Question: I am trying to move the "available-rooms-dialog" div to the right of the textarea and alright the words "Available Rooms at the top. I have tried making the textarea width smaller but it still will not place where I want it. Here is my code:
cshtml:
'''
<h2>General Chat</h2>
<div id="wrapper">
<div id="upper-wrapper">
<div id="discussion-dialog">
<textarea rows="30" cols="50" id="discussion"></textarea>
</div>
<div id="available-rooms-dialog">
<h4>Available Rooms</h4>
<button type="button" id="createroom" value="Create Room"></button>
</div>
</div>
<div id="message-dialog">
<textarea rows="3" id="message">Type your message</textarea>
<br/>
<input type="button" id="sendmessage" value="Post" />
<input type="hidden" id="displayname" />
<input type="checkbox" id="enter-sends-message"/>
Enter sends message
</div>
</div>
'''
here is my CSS:
'''
div.container {
position: relative;
}
body {
padding-top: 50px;
padding-bottom: 20px;
}
#wrapper
{
position: relative;
}
#discussion
{
width: 75%;
overflow-y: scroll;
}
#message
{
border: 3px solid #cccccc;
width: 75%;
}
/* Set padding to keep content from hitting the edges */
.body-content {
padding-left: 15px;
padding-right: 15px;
}
/* Set width on the form input elements since they're 100% wide by default */
input,
select,
/* styles for validation helpers */
.field-validation-error {
color: #b94a48;
}
.field-validation-valid {
display: none;
}
input.input-validation-error {
border: 1px solid #b94a48;
}
input[type="checkbox"].input-validation-error {
border: 0 none;
}
.validation-summary-errors {
color: #b94a48;
}
.validation-summary-valid {
display: none;
}
#upper-wrapper {
position: relative;
width: 100%;
}
#discussion-dialog
{
/*border: 3px solid #cccccc;*/
font-family: Tahoma, sans-serif;
position: relative;
top: 5px;
}
#available-rooms-dialog
{
position: relative;
right: 0px;
top: 0px;
}
#message-line {
position: relative;
}
#message-dialog
{
position: relative;
top: 10px;
font-family: Tahoma, sans-serif;
}
'''
Here is what it currently looks like:

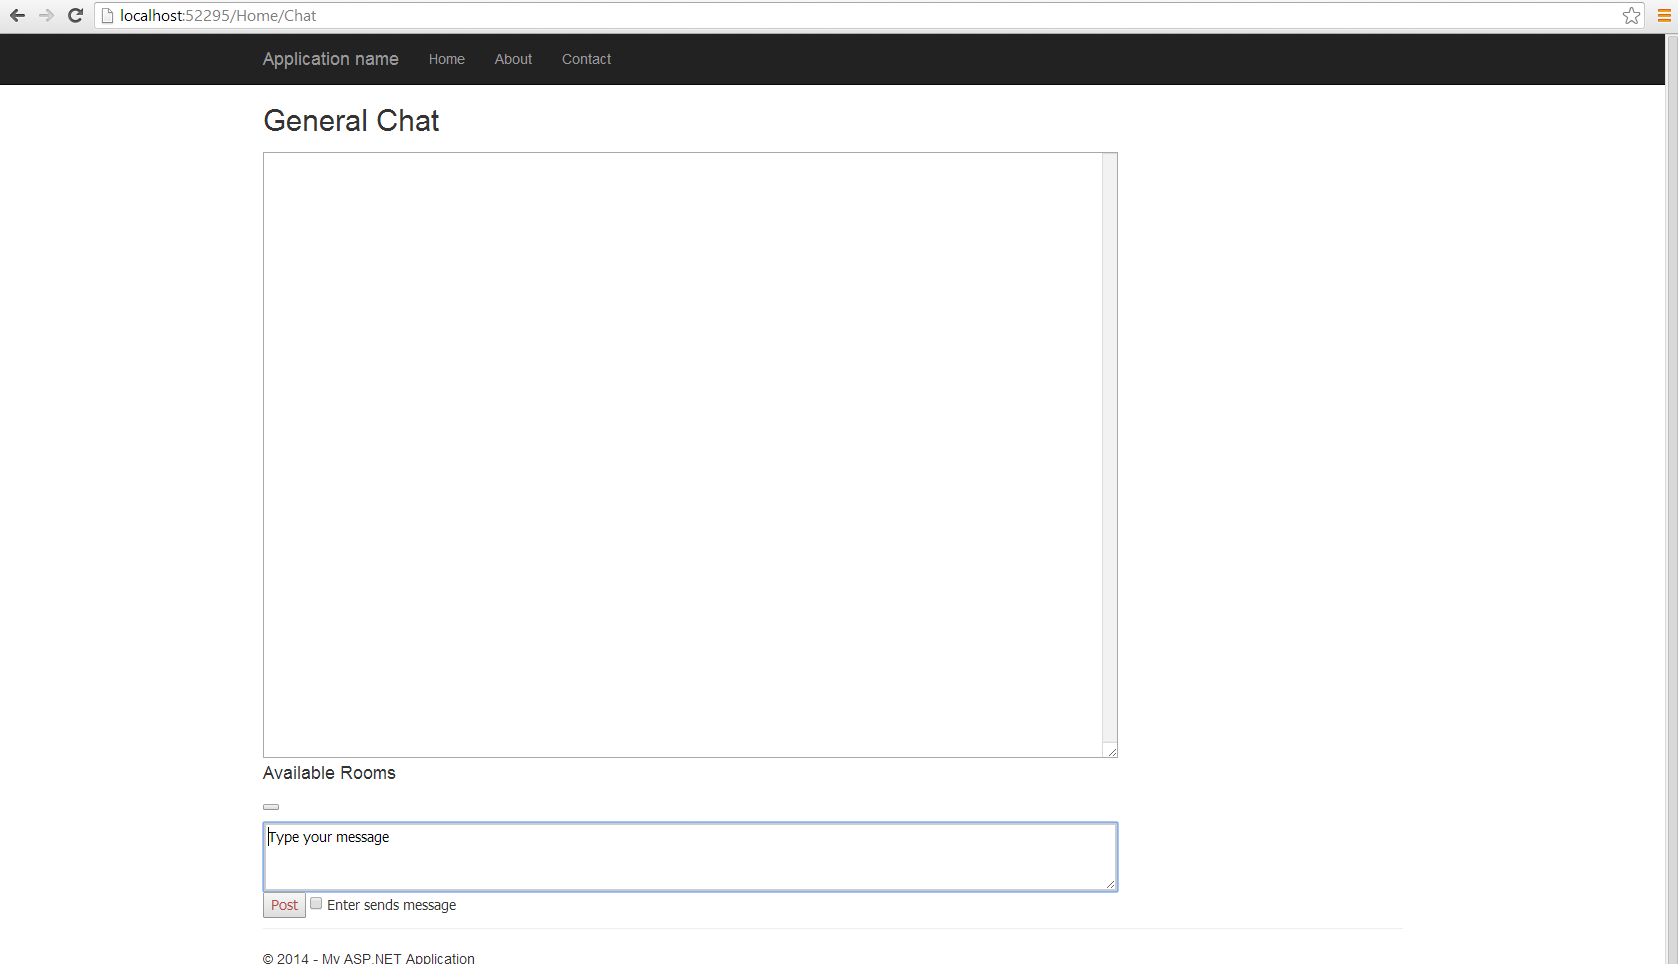
Answer: One option would be to move the 'available-rooms-dialog' above the 'discussion-dialog' in your HTML, and float it to the right. I.e.:
'''
<div id="upper-wrapper">
<div id="available-rooms-dialog">
<h4>Available Rooms</h4>
<button type="button" id="createroom" value="Create Room"></button>
</div>
<div id="discussion-dialog">
<textarea rows="30" cols="50" id="discussion"></textarea>
</div>
</div>
#available-rooms-dialog
{
float: right;
}
'''
Example: <URL>